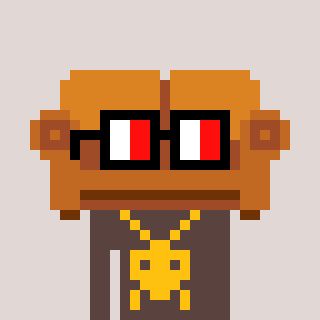
a pixel art character with square glasses with black frames and red eyes, a couch-shaped head and a darkbrown-colored body on a warm background